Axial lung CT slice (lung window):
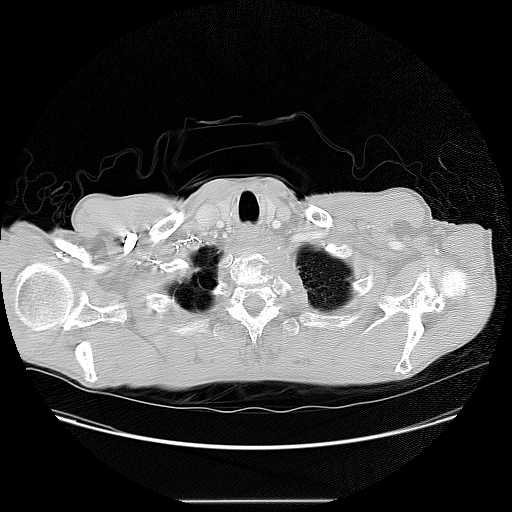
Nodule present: no